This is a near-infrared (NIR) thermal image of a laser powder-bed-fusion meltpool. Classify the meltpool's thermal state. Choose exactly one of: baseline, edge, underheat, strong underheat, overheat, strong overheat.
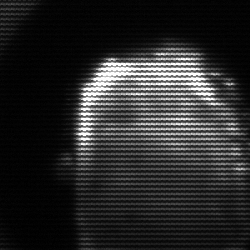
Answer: baseline